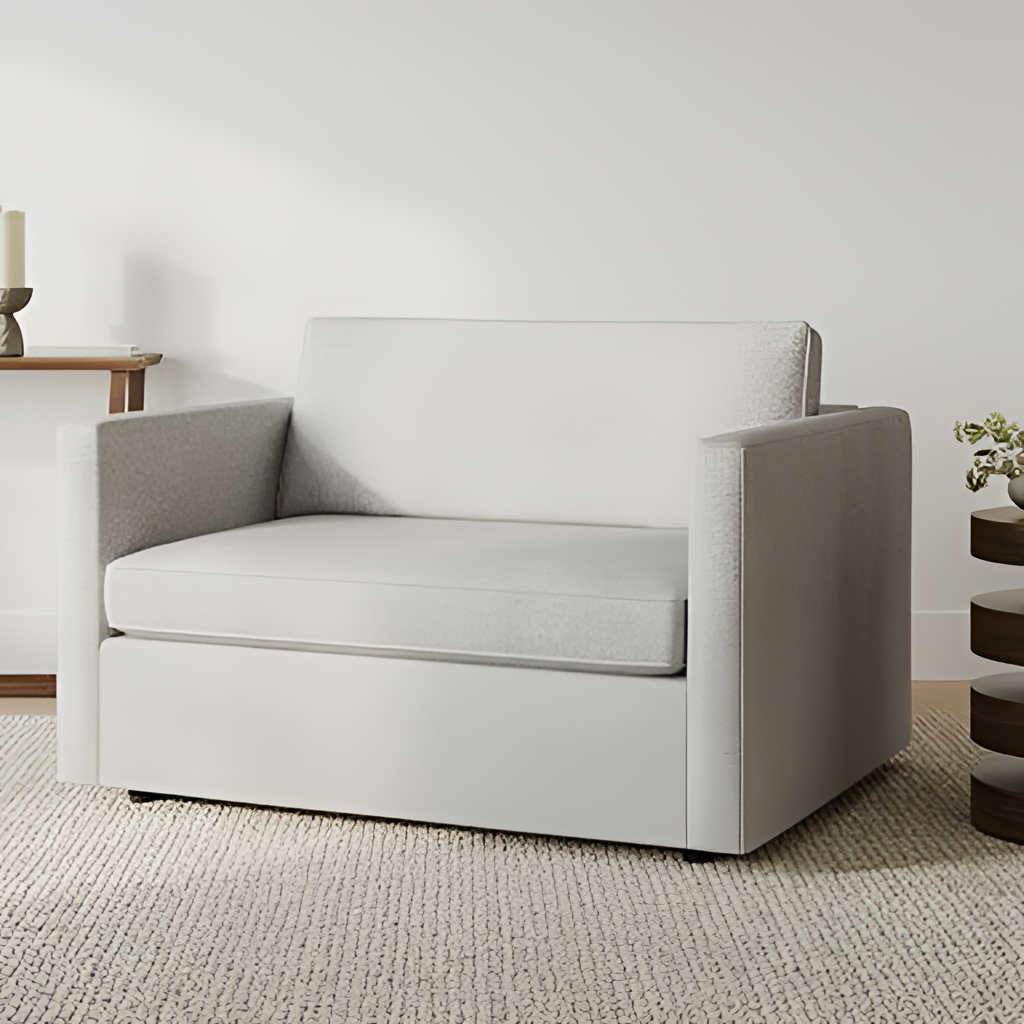
fabric armchair, living room, beige carpet flooring, with woven pattern, paint wallpaper, with solid pattern, modern